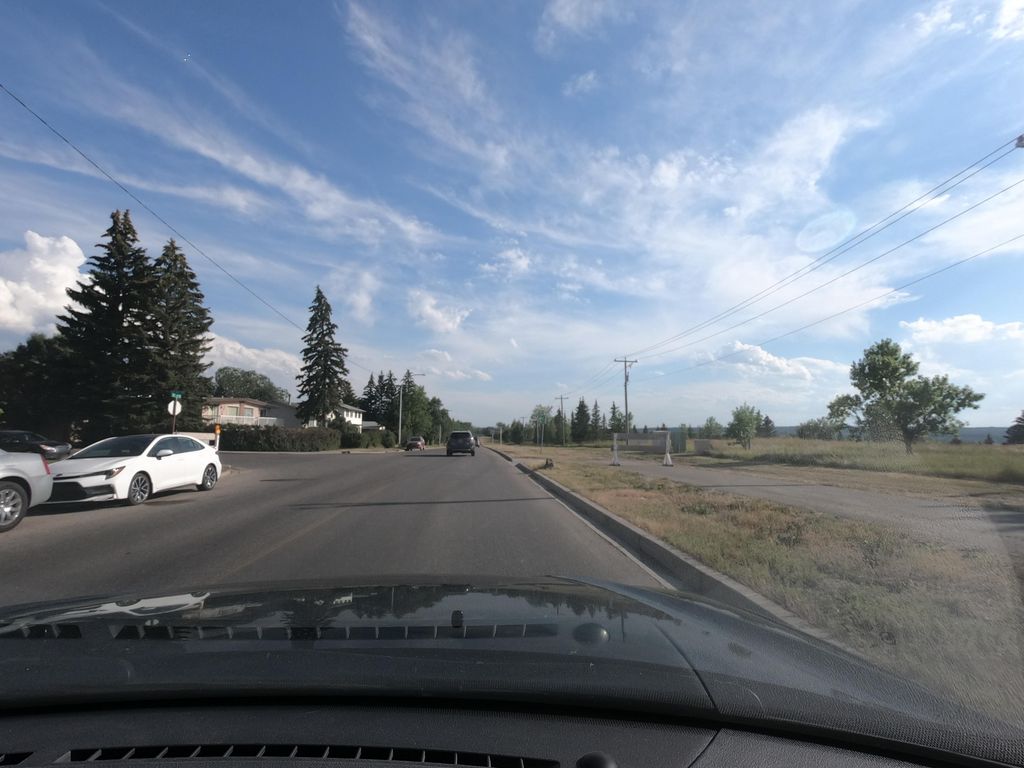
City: calgary